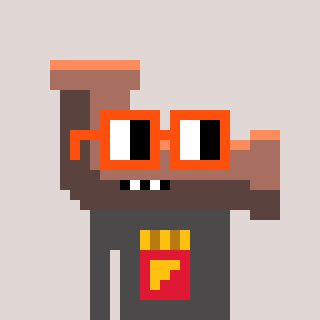
a pixel art character with square orange glasses, a pipe-shaped head and a grayscale-colored body on a warm background